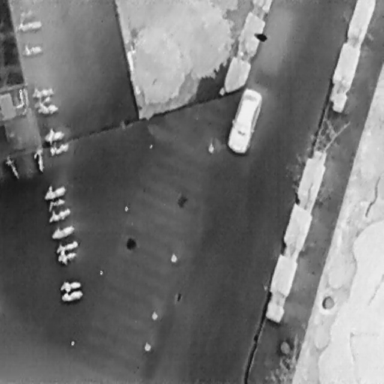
There is a Person in the infrared image.